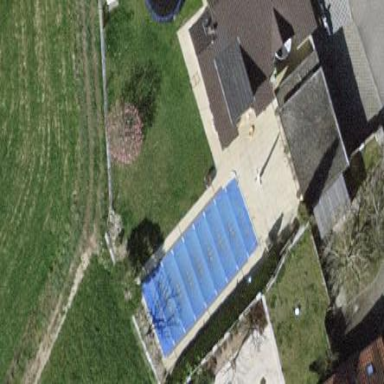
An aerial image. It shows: Swimming pool located in leisure land.